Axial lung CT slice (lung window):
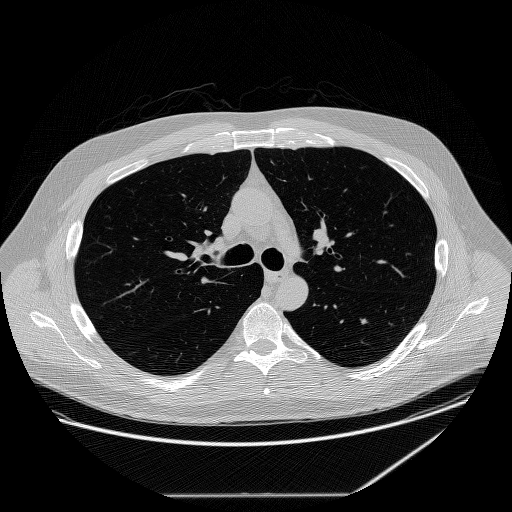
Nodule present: no